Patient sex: M
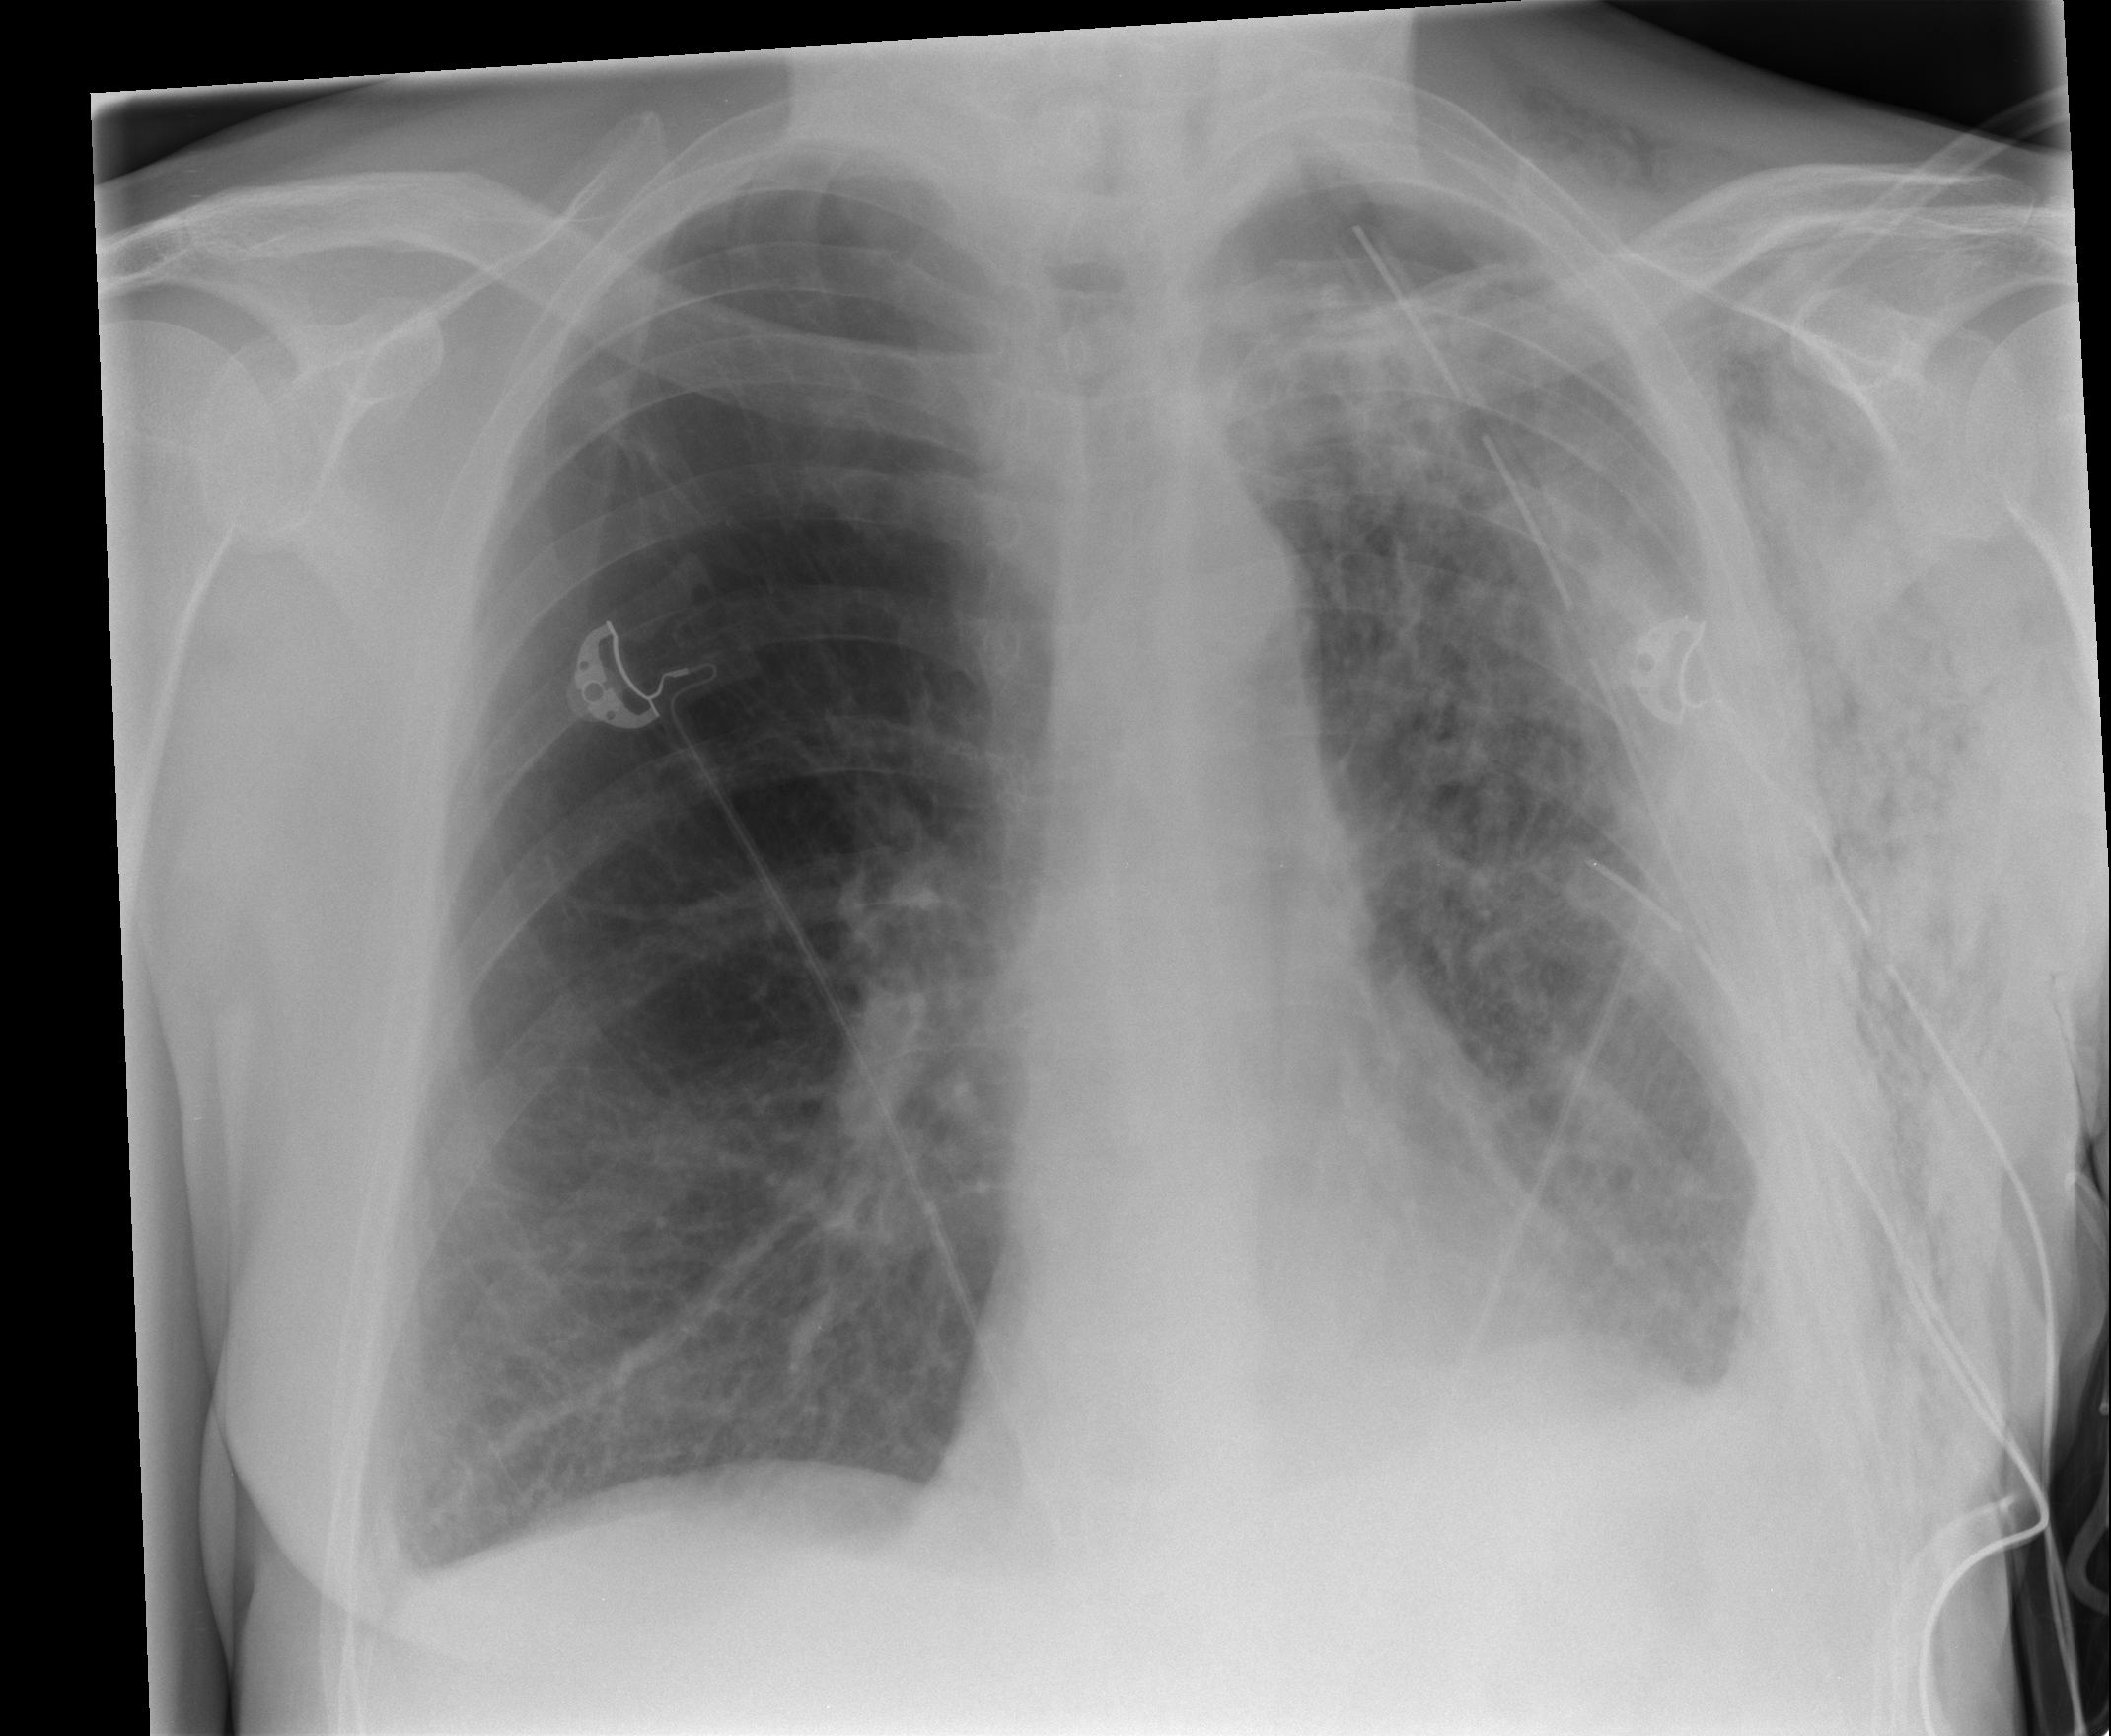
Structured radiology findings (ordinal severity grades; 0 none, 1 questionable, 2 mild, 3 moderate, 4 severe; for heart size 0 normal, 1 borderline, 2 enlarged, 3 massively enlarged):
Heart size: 0
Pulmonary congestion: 0
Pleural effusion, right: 0
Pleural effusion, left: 2
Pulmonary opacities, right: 0
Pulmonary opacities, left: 2
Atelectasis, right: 0
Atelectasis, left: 2